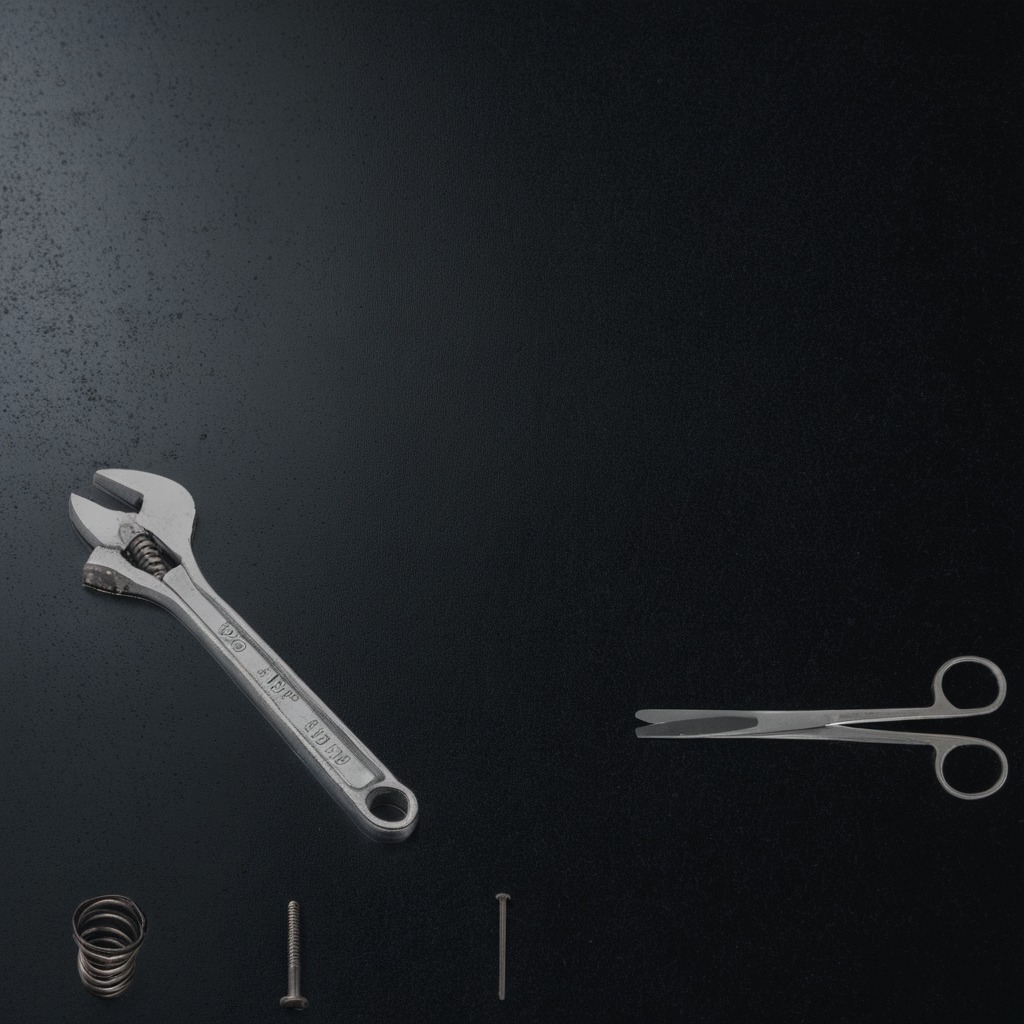
A metal machine screw, an iron nail, a coiled metal spring, a pair of scissors, and a wrench are lying on the clean granite tabletop.